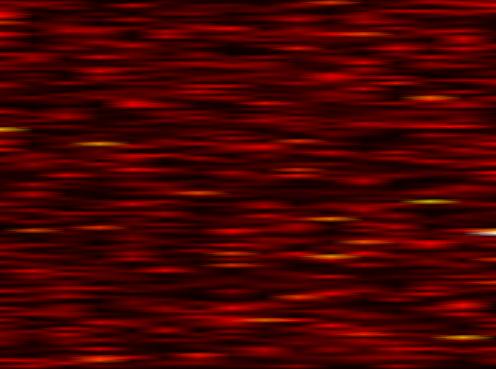
Label: UFMC